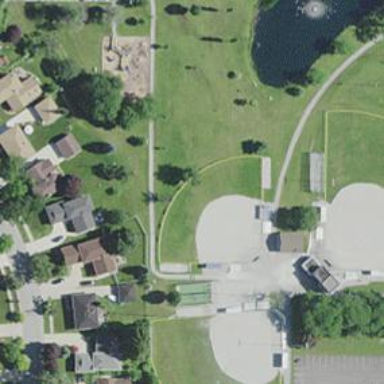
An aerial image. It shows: Softball pitch for leisure land activities.